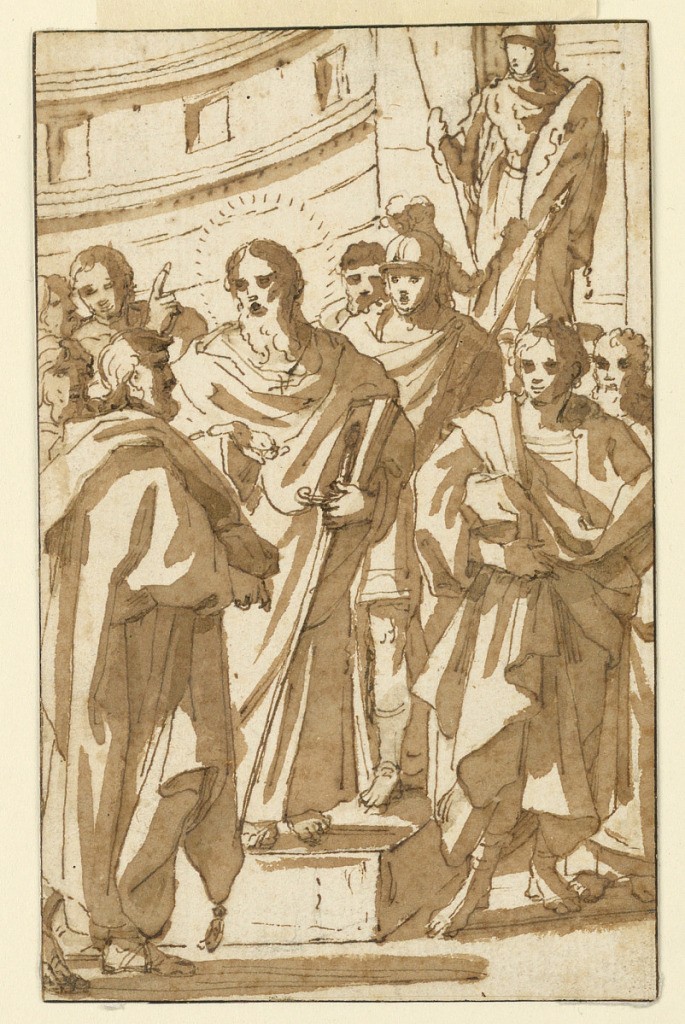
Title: St. Paul Preaching upon the Areopagus in Athens
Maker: Charles Mellin, French, 1600 - 1649
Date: early 17th century
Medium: Pen and brown ink, brush and brown wash
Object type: Drawing
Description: St. Paul stands on a platform listening to the surrounding robed men. A soldier stands behind him. Part of a carved architectural structure and statue of Athena are in the background.